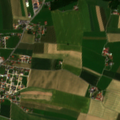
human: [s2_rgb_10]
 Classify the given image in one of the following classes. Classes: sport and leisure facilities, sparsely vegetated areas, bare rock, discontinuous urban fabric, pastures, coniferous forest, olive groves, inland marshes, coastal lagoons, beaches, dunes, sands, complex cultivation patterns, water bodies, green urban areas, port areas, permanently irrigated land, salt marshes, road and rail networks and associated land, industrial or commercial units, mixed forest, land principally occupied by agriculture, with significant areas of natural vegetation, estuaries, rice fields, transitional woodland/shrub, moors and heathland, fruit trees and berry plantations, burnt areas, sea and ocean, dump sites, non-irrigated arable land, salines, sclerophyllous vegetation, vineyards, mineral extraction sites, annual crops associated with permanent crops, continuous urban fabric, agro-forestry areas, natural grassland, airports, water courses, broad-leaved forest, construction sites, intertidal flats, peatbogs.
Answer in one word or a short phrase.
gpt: discontinuous urban fabric, non-irrigated arable land, pastures, coniferous forest